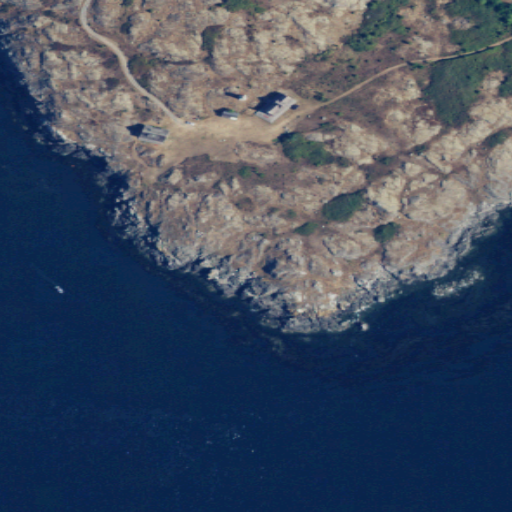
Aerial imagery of cape in Washington named Pile Point containing grassland, open water, herbaceous wetlands, low intensity development, barren land, and medium intensity development